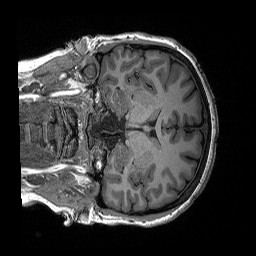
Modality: T1w
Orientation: coronal
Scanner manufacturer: siemens
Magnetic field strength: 3 T
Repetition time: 2.3 s
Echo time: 0.00294 s